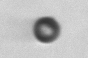
Label: bead